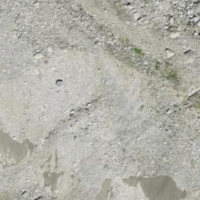
EUNIS habitat code: 49
Species observed at this site:
Tichodroma muraria